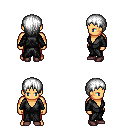
a pixel art fantasy rpg character, male body template, human, tanned skin, gray robe, red pants, white plain hairstyle, maroon shoes, four views (front, back, left, right), 2x2 character sprite sheet, small pixel art, hard edges, no anti-aliasing